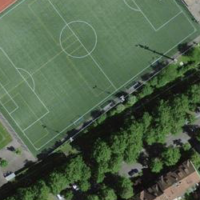
EUNIS habitat code: 53
Species observed at this site:
Orobanche hederae
Hyacinthoides hispanica